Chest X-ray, PA view. Patient: 44 years old, sex M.
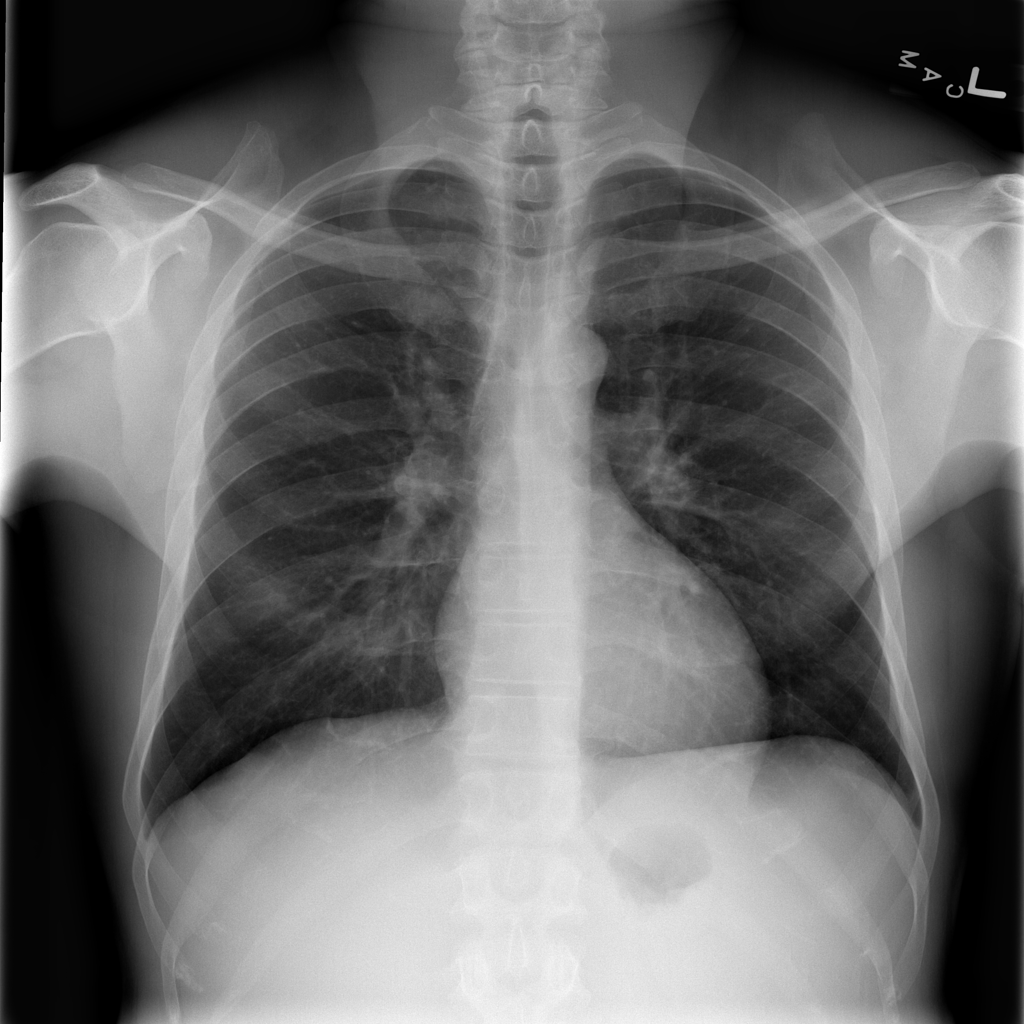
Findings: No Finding